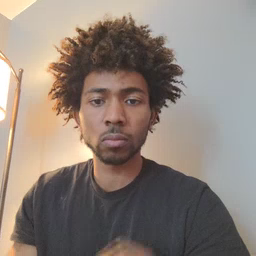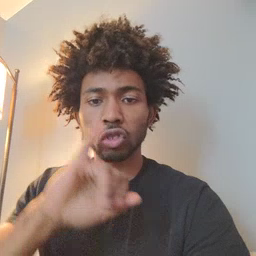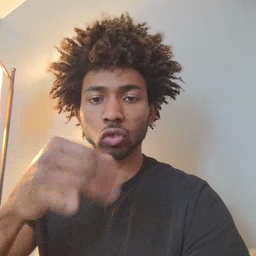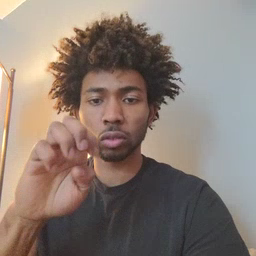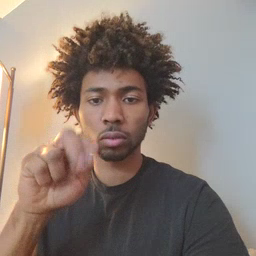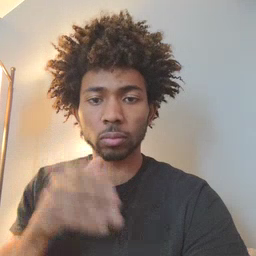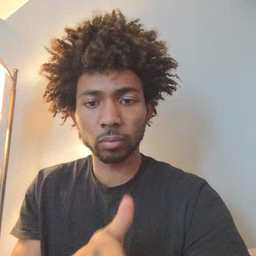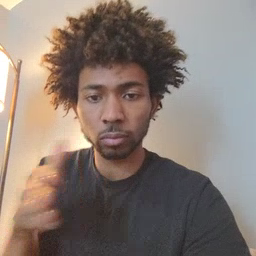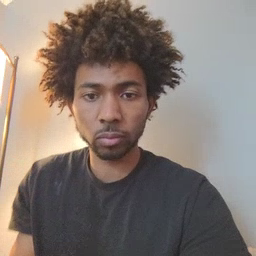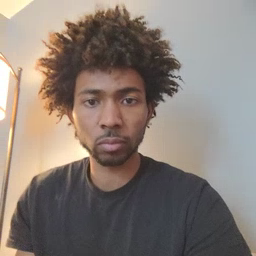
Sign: jeans